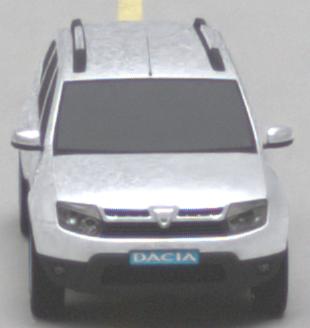
Make: Dacia
Model: Duster dCi 110 FAP
Detailed model: Duster (I)
Model produced from: 2010/06
Model produced until: 2013/11
Doors: 5
Color: white
Road condition: dry road
Daytime: midday
Contrast: medium contrast